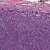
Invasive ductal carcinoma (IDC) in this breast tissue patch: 1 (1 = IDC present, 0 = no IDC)